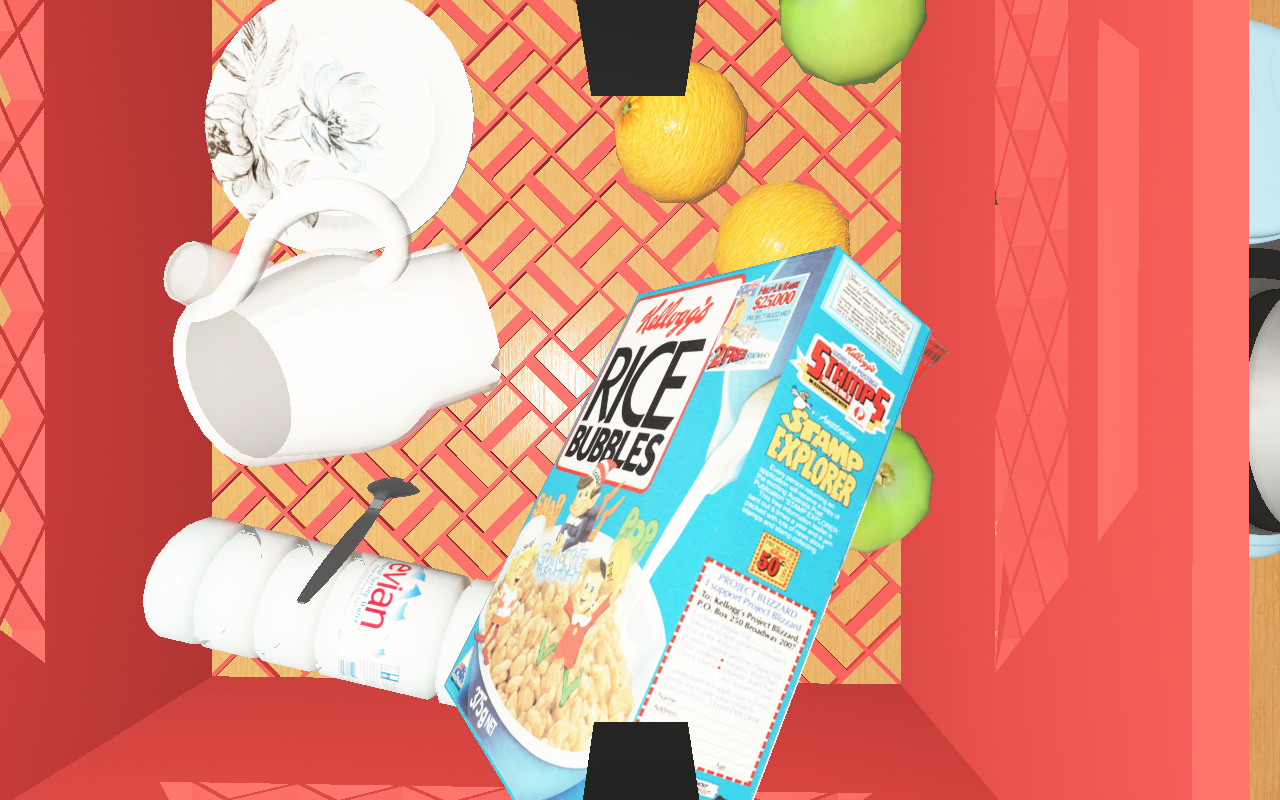
Objects in the scene:
carafe
water bottle
apple
apple
orange
orange
spoon
cereal box
cereal box